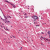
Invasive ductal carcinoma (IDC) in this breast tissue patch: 0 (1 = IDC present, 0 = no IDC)